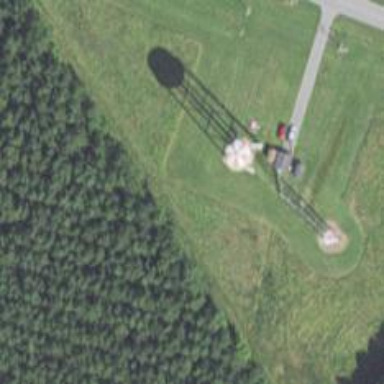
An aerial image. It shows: Water tower that is man-made.